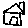
Label: house